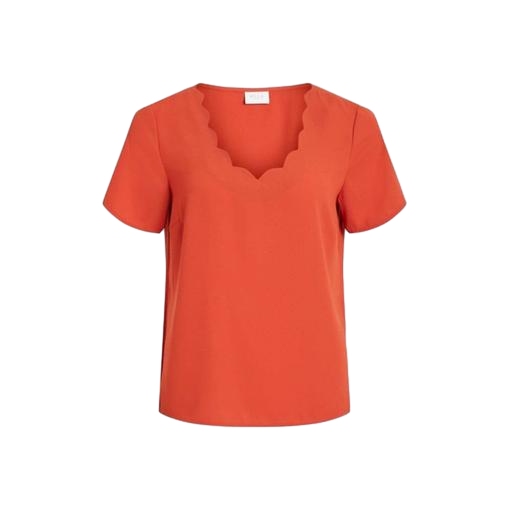
scalloped neckline, short-sleeve top only macy, short sleeved orange top, white background